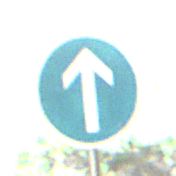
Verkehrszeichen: VorgeschriebeneFahrtrichtungGeradeaus
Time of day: MorningAfternoon
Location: Roofed (Special)
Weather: NotSpecified
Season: NotSpecified
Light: Artificial